二年级 · 画法几何学
拿一张长纸条, 将它一反一正折叠起来, 并画上字母 $\mathrm{F}$ 。用小刀把画上的字母 $\mathrm{F}$ 挖去, 拉开就可以得到一条以字母 $\mathrm{F}$ 为图案的花边, 如图。

观察这条花边，它是轴对称的吗？说明你的理由。
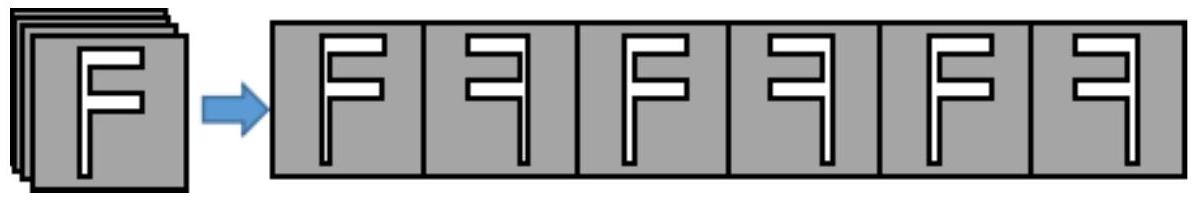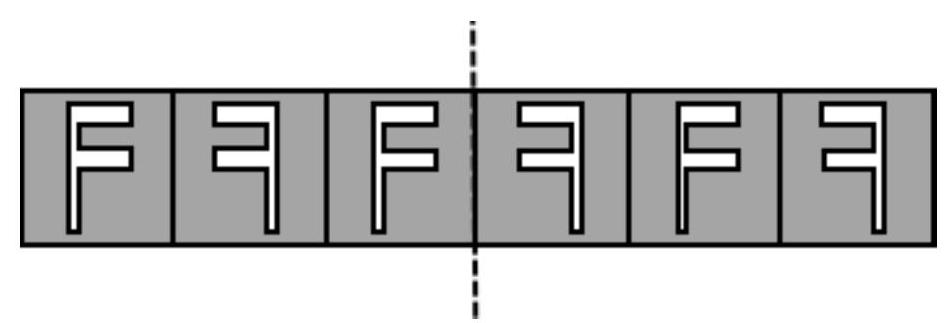
答案: 它是轴对称的。因为左右对折后, 折痕两侧的部分能够完全重合。

【详解】如下图。

沿着这条虚线对折, 折痕两侧的部分能够完全重合, 所以这条花边是轴对称的。